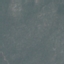
Land use / land cover class: HerbaceousVegetation